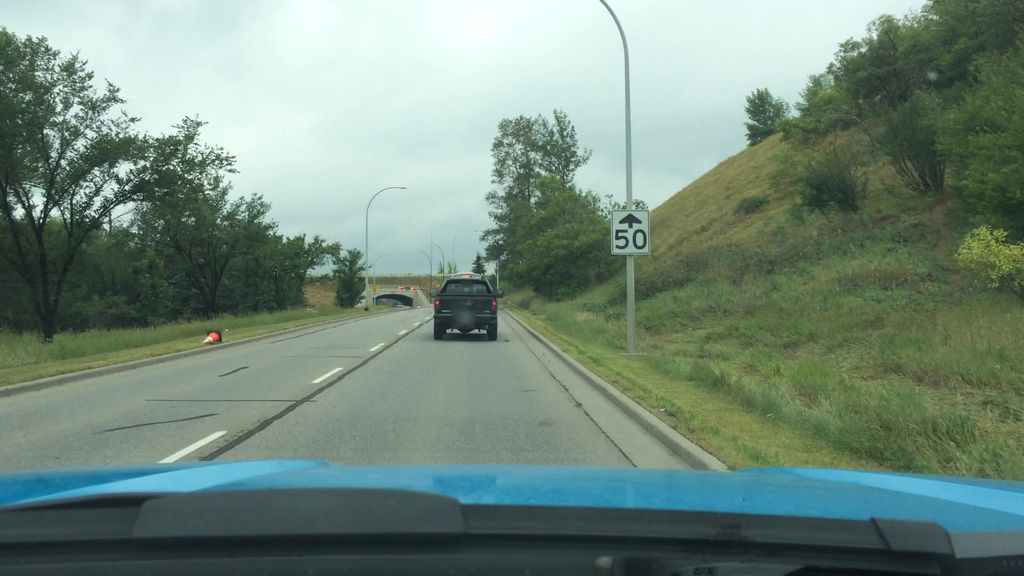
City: calgary